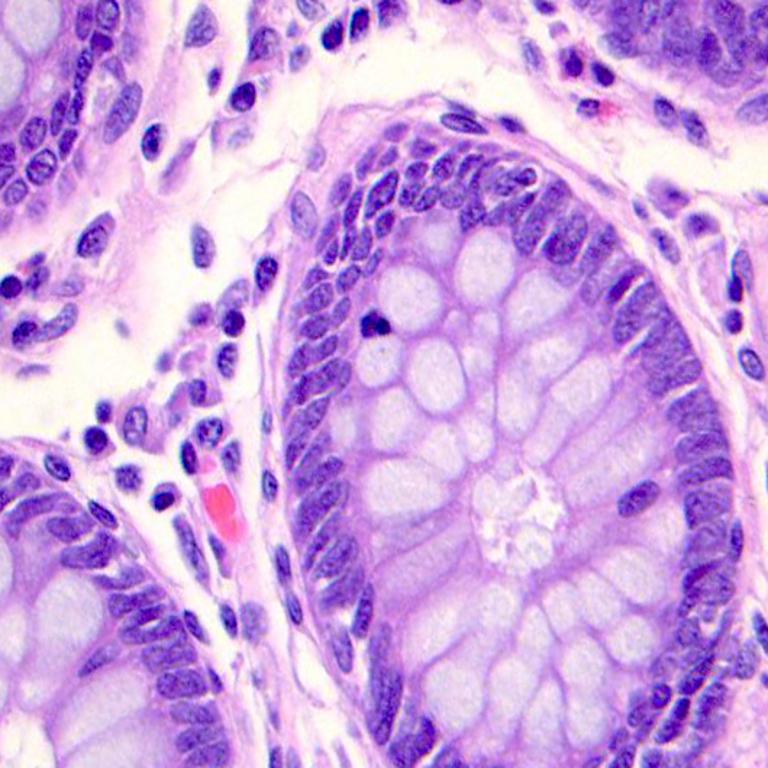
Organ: colon
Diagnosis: benign